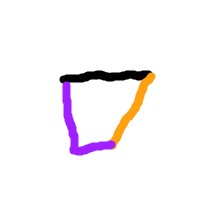
Shape: trapezoid